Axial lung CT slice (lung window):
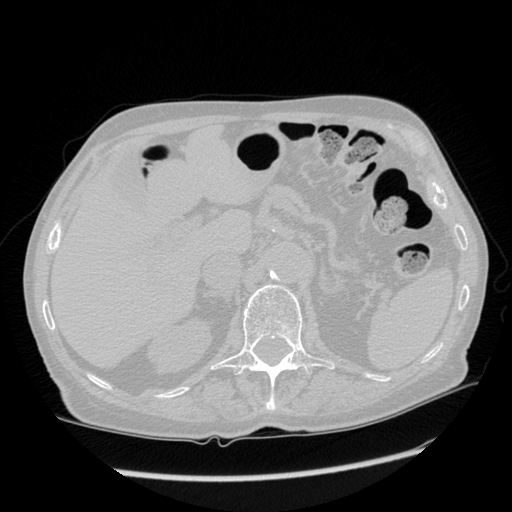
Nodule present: no